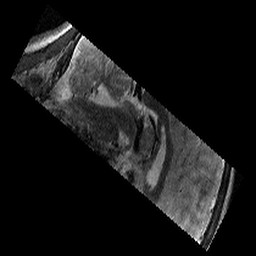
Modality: T2w
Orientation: sagittal
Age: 13
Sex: female
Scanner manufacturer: siemens
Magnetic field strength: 3 T
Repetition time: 8.46 s
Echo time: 0.067 s